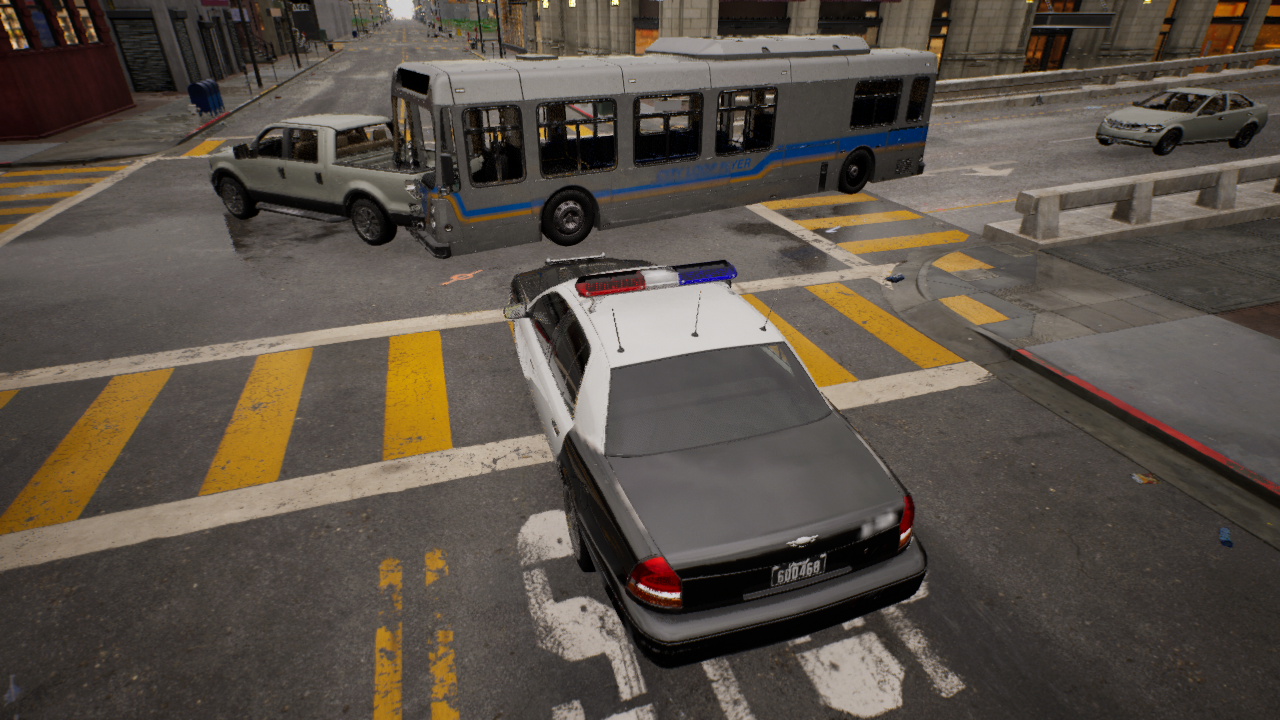
Venue: residential
Lighting: golden hour
Vehicle rig: sedan